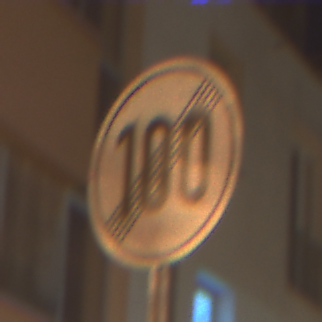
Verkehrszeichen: EndeGeschwindigkeit100
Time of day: Night
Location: Outdoor (Urban)
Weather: Clear
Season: NotSpecified
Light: Artificial